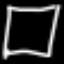
Label: square